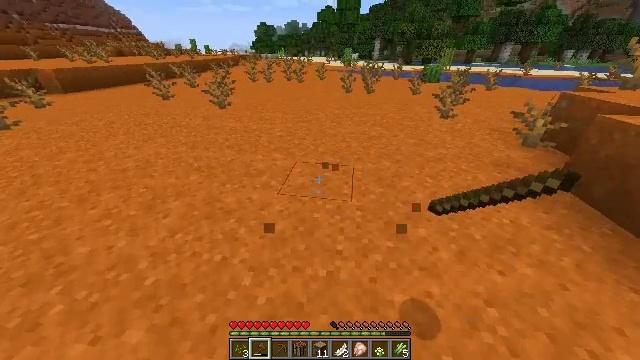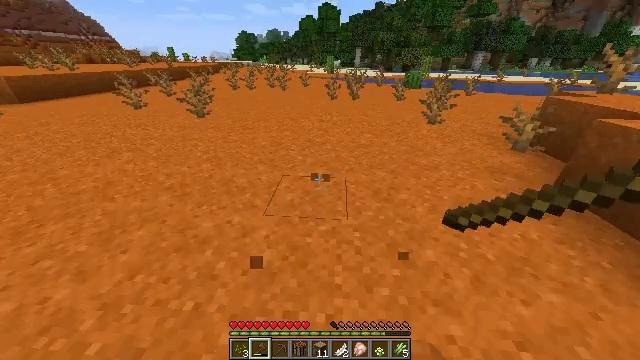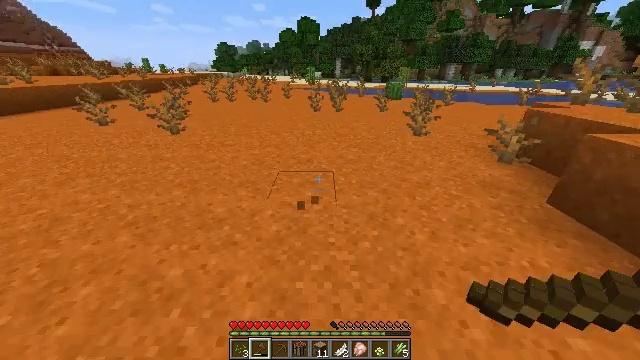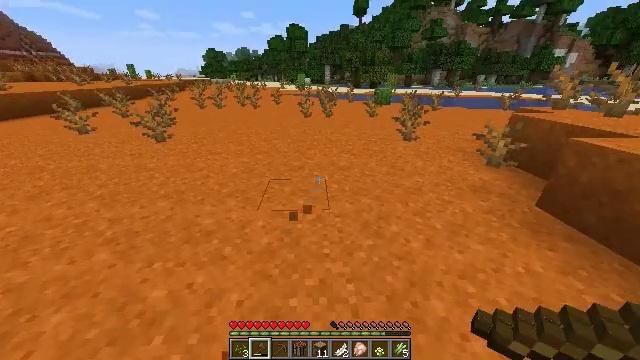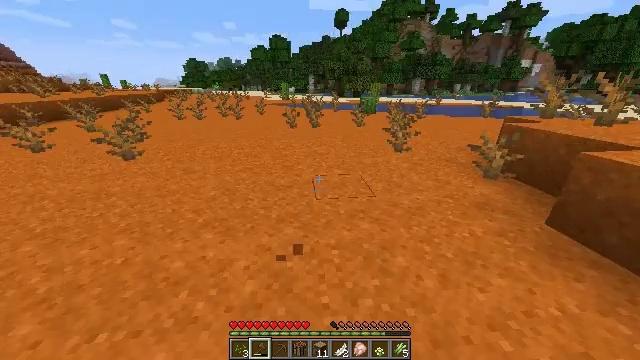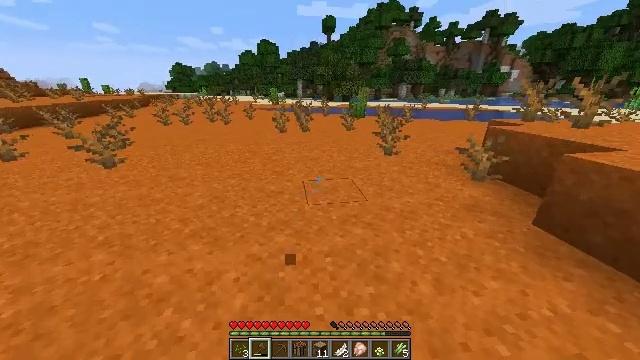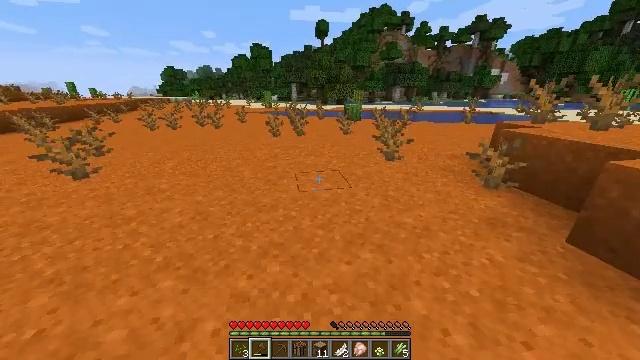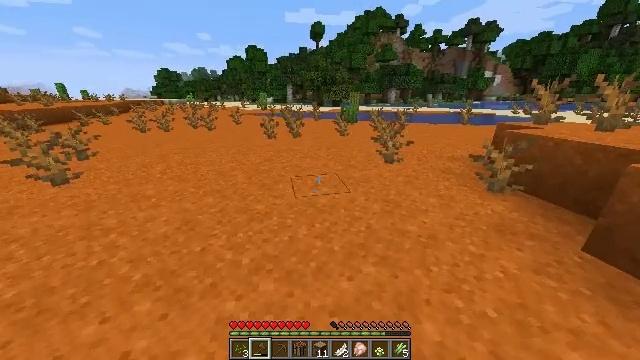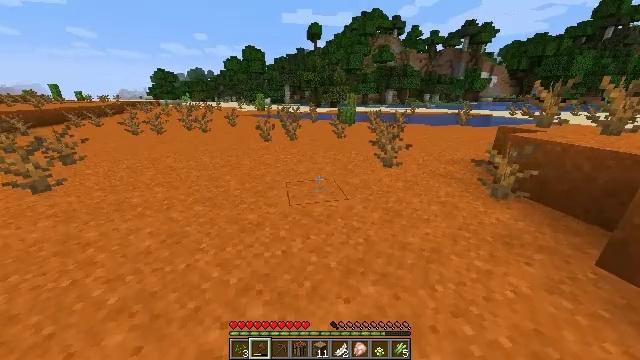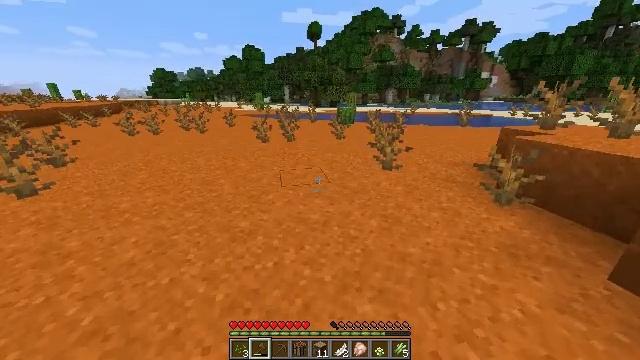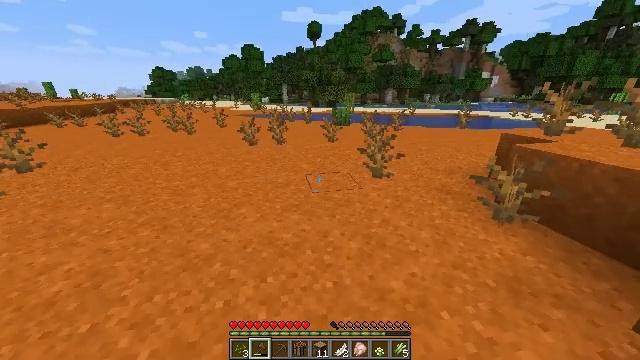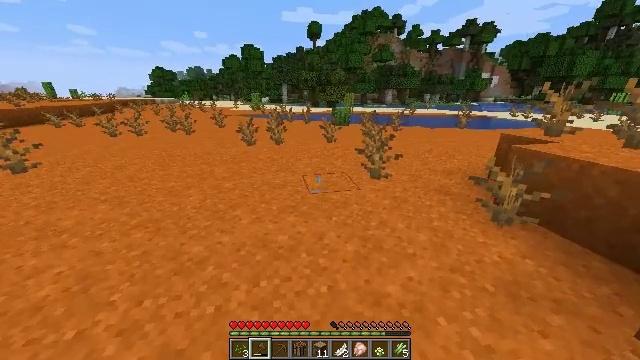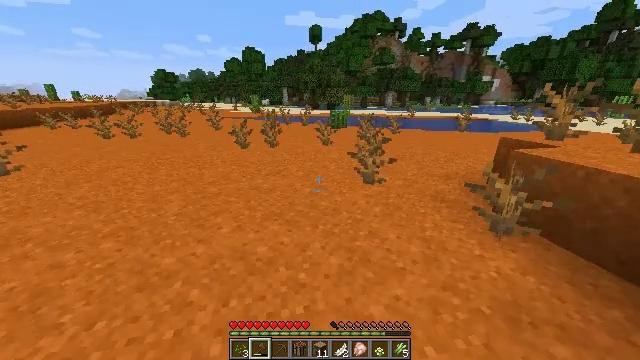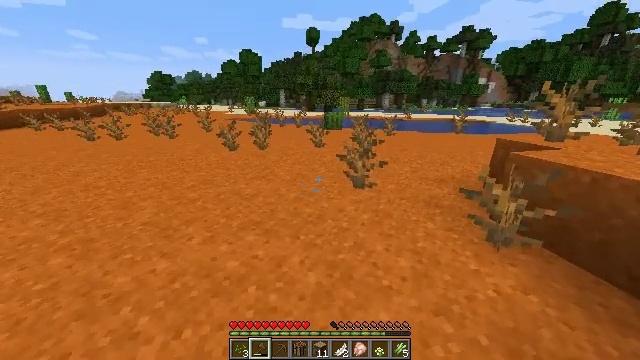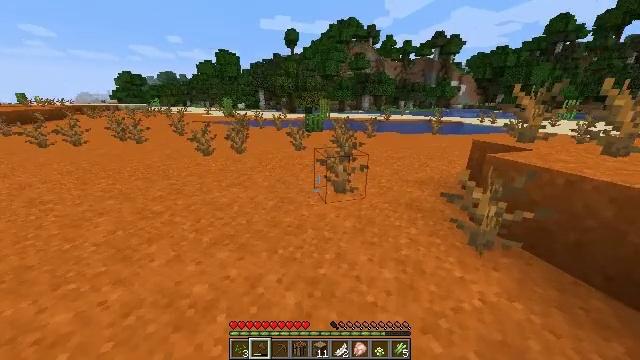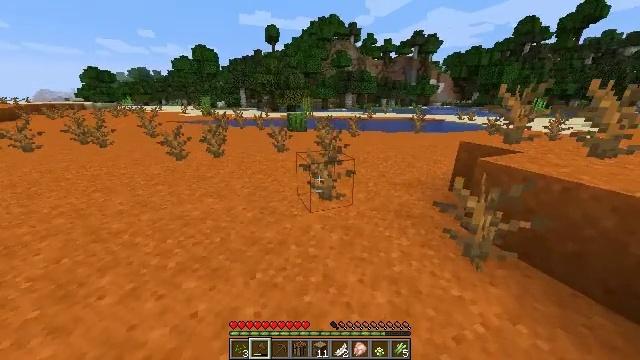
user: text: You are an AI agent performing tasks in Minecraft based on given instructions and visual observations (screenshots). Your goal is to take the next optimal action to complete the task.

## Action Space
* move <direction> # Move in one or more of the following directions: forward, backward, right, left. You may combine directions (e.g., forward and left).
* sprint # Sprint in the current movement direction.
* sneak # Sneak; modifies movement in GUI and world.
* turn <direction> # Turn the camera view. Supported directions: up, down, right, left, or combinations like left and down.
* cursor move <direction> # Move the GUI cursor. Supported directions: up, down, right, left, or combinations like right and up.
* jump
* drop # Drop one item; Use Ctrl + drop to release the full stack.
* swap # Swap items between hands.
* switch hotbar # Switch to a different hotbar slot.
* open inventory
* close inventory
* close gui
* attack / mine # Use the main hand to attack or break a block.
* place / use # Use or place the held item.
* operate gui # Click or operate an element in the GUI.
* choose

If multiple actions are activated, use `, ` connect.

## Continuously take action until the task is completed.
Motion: motion action
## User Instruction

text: Harvest the dead bush.
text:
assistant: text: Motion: move forward, turn right and up
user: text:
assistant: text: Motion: move forward, turn right and up
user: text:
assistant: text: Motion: move forward, turn right and up
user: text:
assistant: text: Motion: move forward, turn right and up
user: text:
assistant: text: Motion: move forward, turn right and up
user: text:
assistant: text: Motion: move forward, turn right
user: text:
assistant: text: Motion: move forward, turn right
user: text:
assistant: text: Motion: move forward and move right
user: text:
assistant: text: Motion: move forward and move right
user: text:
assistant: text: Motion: move forward and move right
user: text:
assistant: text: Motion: move forward and move right
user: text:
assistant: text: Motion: move forward and move right
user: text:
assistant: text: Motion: move forward
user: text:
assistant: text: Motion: move forward, turn right
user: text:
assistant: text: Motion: move forward, turn right
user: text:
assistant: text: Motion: move forward and move right, turn right
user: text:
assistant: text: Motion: move forward and move right, attack / mine
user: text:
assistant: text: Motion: move forward and move right, turn left, attack / mine
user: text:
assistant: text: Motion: move forward, turn left, attack / mine
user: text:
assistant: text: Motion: move forward, turn left
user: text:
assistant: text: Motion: move forward, turn left, attack / mine
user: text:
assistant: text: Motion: move forward, attack / mine
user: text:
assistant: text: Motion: move forward, attack / mine
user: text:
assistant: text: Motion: move forward, attack / mine
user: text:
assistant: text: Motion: move forward
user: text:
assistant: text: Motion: move forward, turn right
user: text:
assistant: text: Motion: move forward, turn right, attack / mine
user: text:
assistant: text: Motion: move forward, attack / mine
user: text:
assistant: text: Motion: move forward, attack / mine
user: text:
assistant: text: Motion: move forward, attack / mine